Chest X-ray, PA view. Patient: 48 years old, sex F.
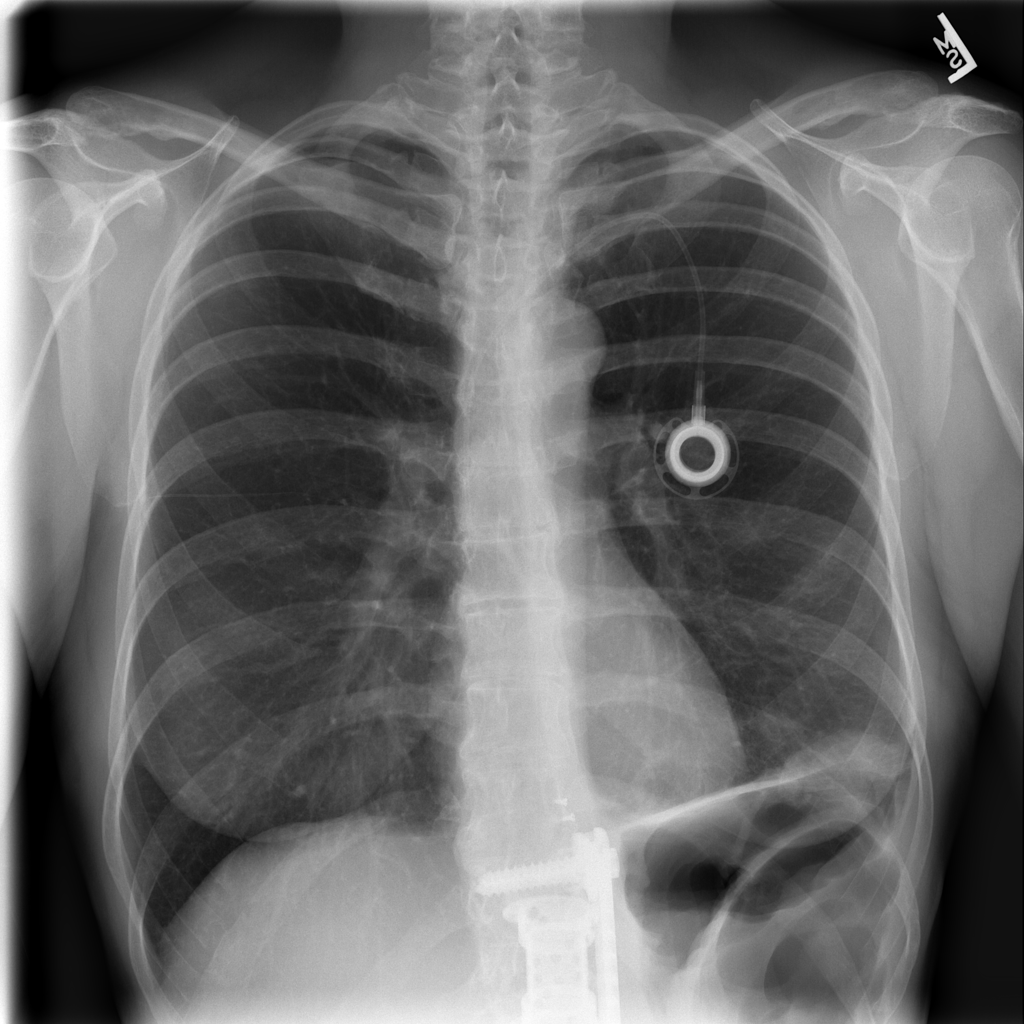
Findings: No Finding